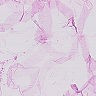
Metastatic tissue present: no